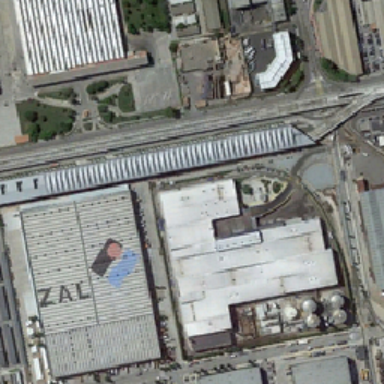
Many industrial zones along the lake .